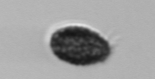
Label: Pseudochattonella_farcimen